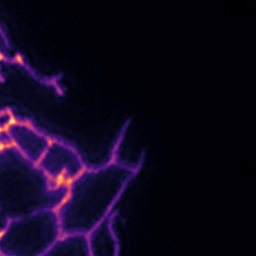
Label: Super-resolution ER image